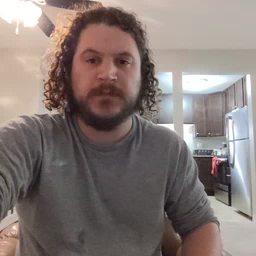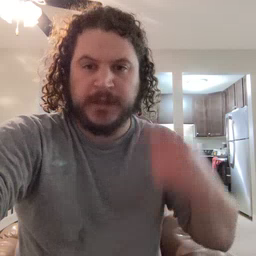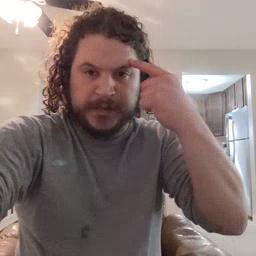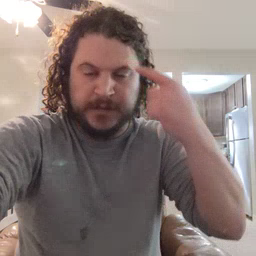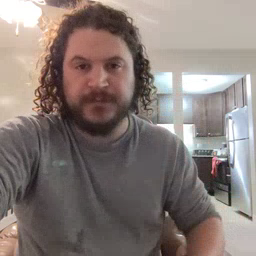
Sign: think